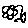
Label: flower